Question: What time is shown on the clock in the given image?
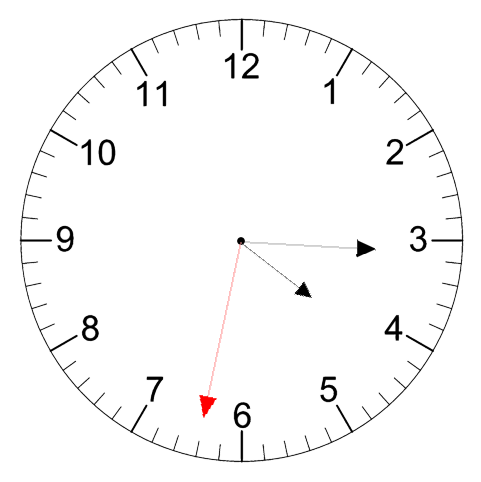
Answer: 04:15:32